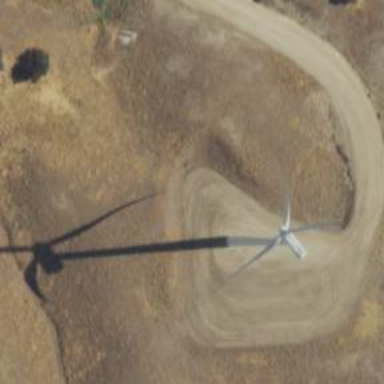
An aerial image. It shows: Wind generator powered by horizontal-axis wind turbine.